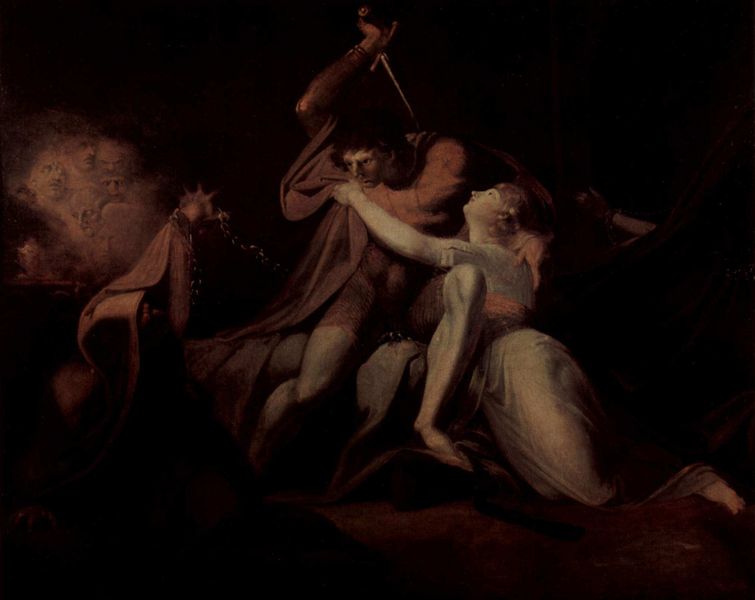
Titel: Parcival befreit Belisane von den Zaubereien des Urma
Künstler: Johann Heinrich Füssli
Standort: London
Institution: Tate Gallery
Schlagwörter: angriff, blau, dunkel, felsen, gemälde, haut, kampf, kopf, mann, schatten, umhang, weiß, mädchen, ocker, braun, dunkelbraun, frau, frisur, grau, hell, kleid, köpfe, licht, männer, nacht, raum, schwarz, szene, blick, dame, gürtel, rot, wolke, beige, alt, bart, blond, gesichter, wand, arm, arme, barock, bibel, falten, geschichte, gesicht, historie, inkarnat, messer, mord, stein, tod, tot, porträt, vorhang, öl, dunkelheit, gewand, haare, kelch, mantel, stoff, decke, klassizismus, paar, england, höhle, beine, taille, bein, füße, sofa, düster, zuschauer, schwer, kette, figuren, ölgemälde, angst, gewalt, falte, muskeln, bett, lciht, stimmung, socke, socken, strumpf, knie, umarmen, strümpfe, keller, alter, fuss, traum, barfuß, gefangen, schwert, streit, brutal, ketten, schlag, waffe, dynamik, schrecken, mäntel, degen, dämon, mythologie, gestalten, verzweiflung, eiss, finsternis, sterben, hüfte, albtraum, muskel, dolch, dramatik, ermordung, flehen, tonig, rötlich, erscheinung, töten, pyramide, schemen, gefangener, kurzschwert, biblisch, ungeheuer, drache, mörder, retten, abwehr, dämonen, geist, geister, vermummt, verteidigung, stoss, gespenster, schützen, blake, caravaggio, angekettet, verlies, zuschlagen, füßli, tog, dynmaik, nachtmar, dolchstoss, däon, man frau, vermummter, füsli, astrumpf, stilett, wißes gewand